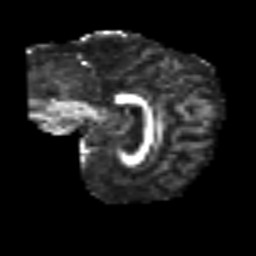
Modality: FA
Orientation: sagittal
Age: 68
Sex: female
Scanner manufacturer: siemens
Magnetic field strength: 3 T
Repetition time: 6.1 s
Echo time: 0.101 s